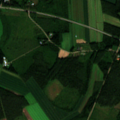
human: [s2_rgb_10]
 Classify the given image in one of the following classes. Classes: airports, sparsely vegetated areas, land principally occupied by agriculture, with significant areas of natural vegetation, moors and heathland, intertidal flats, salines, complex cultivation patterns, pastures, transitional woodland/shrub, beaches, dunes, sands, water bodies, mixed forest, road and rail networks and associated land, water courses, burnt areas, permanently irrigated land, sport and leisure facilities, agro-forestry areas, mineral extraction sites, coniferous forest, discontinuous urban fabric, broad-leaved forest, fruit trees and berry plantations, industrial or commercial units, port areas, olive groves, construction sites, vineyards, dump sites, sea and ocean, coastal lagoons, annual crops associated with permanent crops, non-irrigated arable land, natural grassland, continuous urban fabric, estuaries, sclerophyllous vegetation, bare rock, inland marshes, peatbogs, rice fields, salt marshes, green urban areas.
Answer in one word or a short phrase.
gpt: non-irrigated arable land, land principally occupied by agriculture, with significant areas of natural vegetation, coniferous forest, mixed forest, transitional woodland/shrub